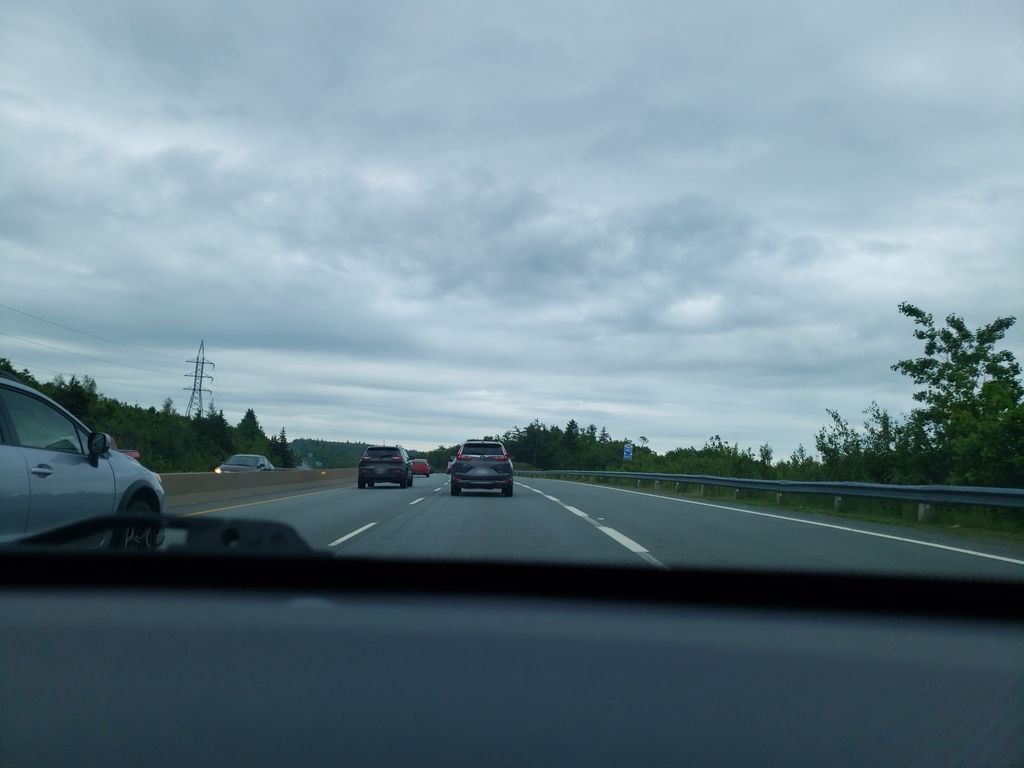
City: halifax